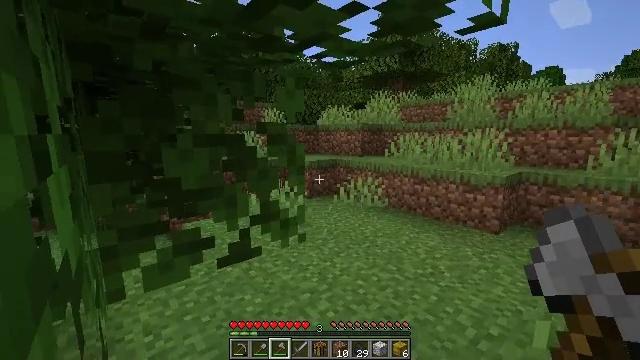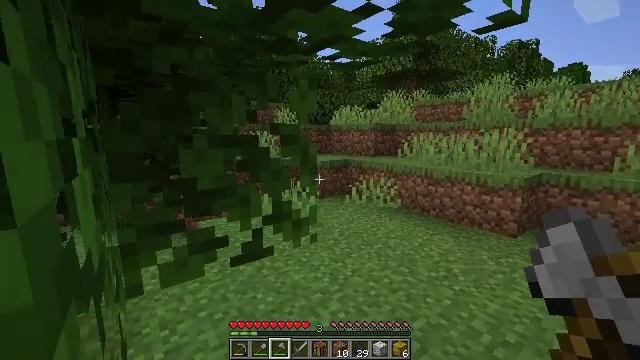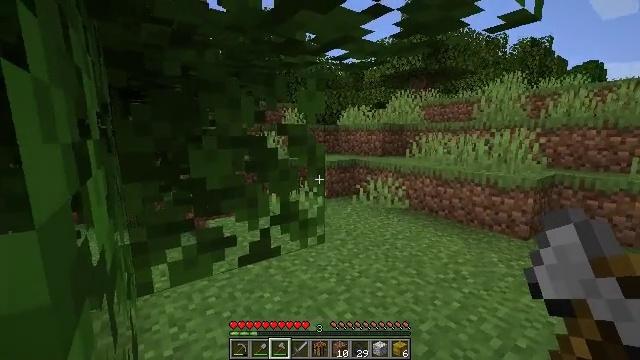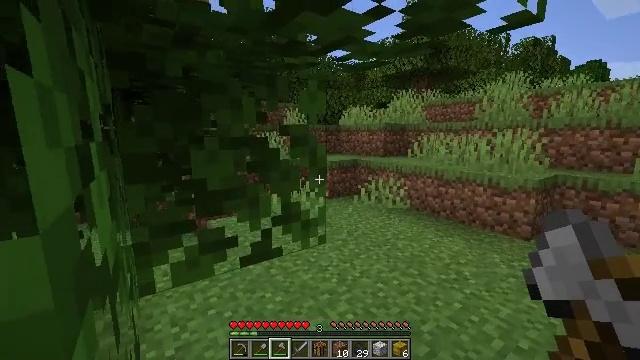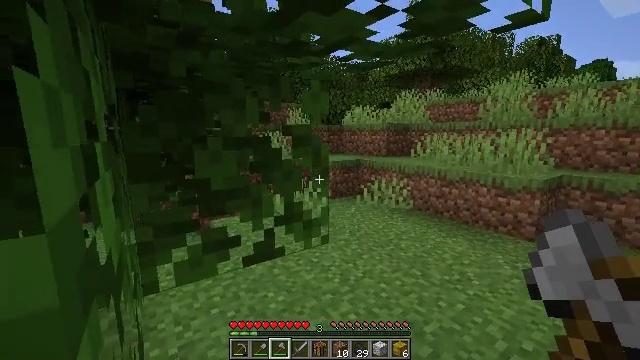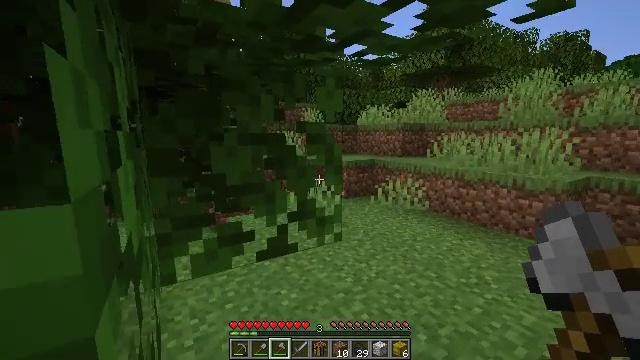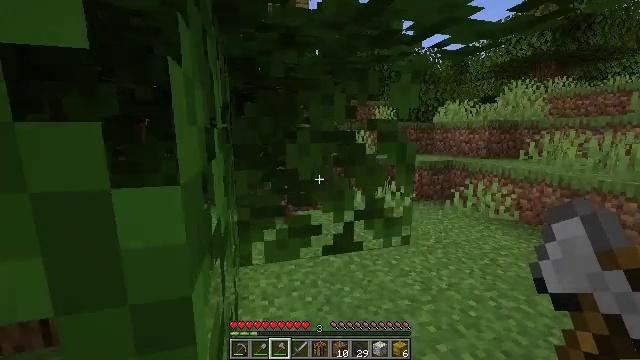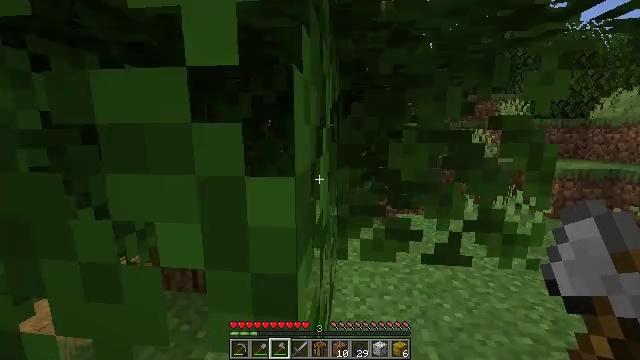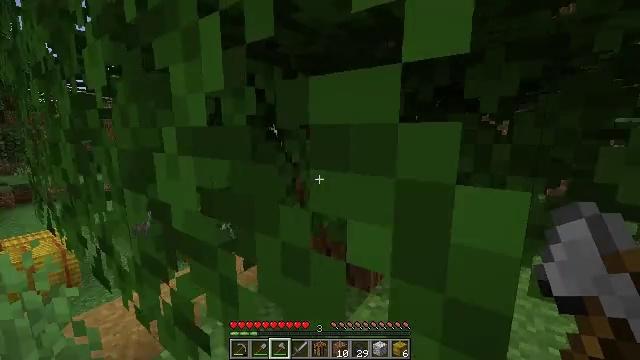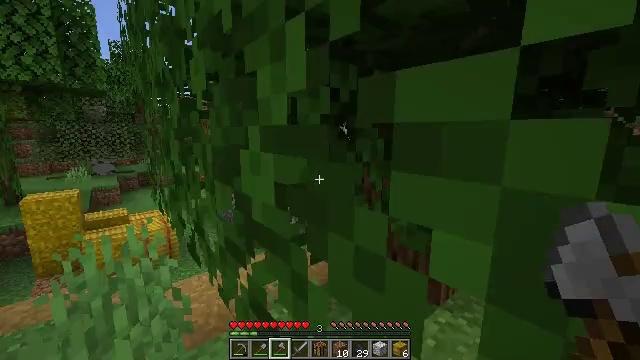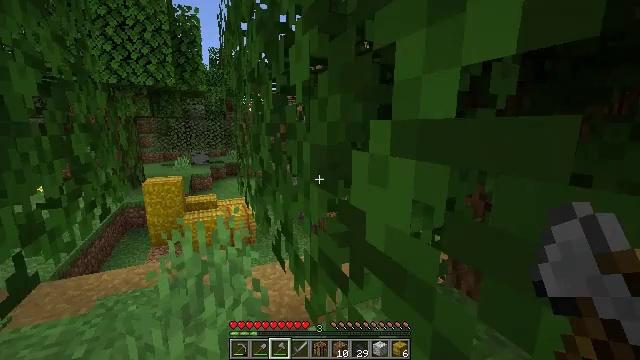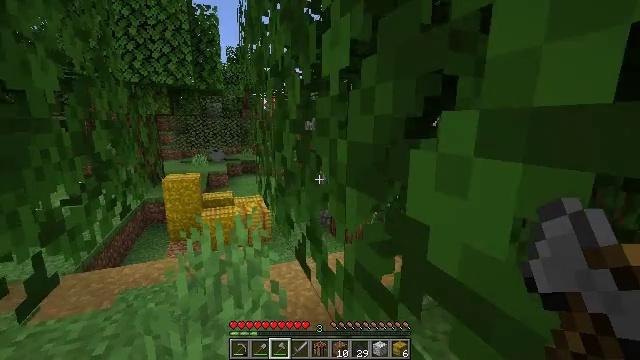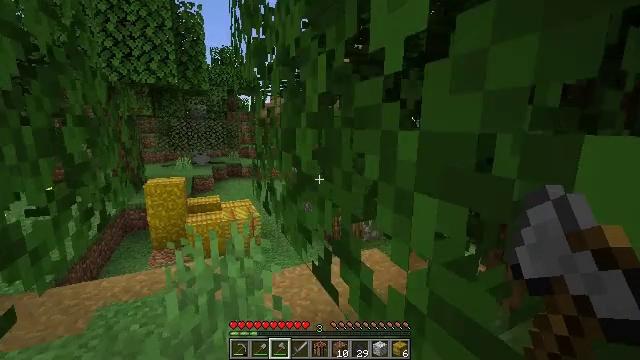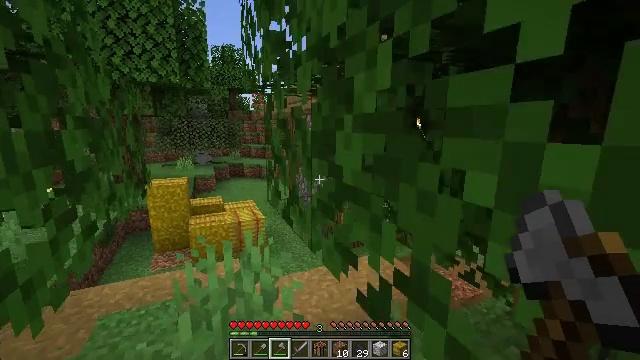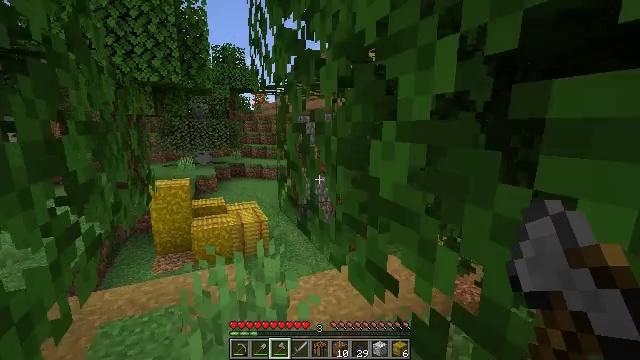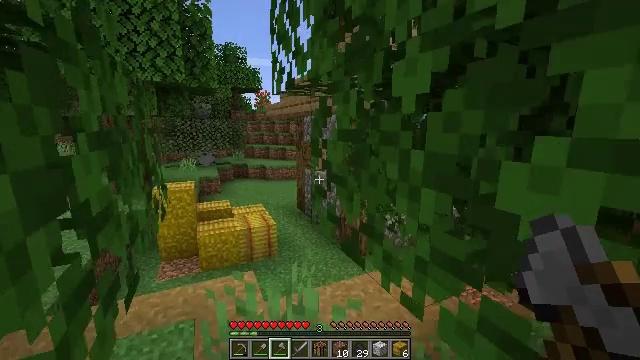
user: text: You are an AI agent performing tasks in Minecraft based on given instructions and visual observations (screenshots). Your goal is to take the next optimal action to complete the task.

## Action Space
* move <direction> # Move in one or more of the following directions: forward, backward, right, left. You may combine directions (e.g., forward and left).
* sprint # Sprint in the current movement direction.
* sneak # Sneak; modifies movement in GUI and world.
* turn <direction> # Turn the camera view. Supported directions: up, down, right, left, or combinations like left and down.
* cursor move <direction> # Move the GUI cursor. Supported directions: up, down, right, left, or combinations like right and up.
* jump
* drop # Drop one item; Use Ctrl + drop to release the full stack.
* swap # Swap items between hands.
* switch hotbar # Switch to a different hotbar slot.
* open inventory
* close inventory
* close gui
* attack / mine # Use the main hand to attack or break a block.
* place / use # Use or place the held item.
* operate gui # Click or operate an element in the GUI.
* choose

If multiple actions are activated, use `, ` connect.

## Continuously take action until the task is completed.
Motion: motion action
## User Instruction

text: Break the hay block to collect it.
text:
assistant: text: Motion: move forward, turn left
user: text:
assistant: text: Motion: move forward, turn left
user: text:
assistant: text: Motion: move forward
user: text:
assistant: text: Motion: move forward and move right
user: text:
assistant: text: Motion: move forward and move right, turn left
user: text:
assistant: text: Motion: move forward and move right, turn left
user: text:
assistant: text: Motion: move forward and move right, turn left
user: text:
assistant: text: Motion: move forward and move left, turn left
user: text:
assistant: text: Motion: move forward and move left, turn left
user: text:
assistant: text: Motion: move forward and move left, turn left
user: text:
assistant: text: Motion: move forward and move left, turn left
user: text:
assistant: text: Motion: move forward and move left, turn right
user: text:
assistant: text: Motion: move forward and move left
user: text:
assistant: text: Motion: move forward and move left
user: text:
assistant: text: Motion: move forward and move left
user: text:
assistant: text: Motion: move forward and move left
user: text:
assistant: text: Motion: move forward and move left
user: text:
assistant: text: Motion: move forward and move left
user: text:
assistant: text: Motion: move forward, turn left
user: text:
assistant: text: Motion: move forward
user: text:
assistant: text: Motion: move forward
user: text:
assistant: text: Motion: move forward
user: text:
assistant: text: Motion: move forward
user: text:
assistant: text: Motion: move forward
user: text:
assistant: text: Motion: move forward
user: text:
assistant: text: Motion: move forward
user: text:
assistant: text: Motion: move forward
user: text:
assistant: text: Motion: move forward
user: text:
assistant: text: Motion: move forward, turn right
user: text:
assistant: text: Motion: move forward, turn right